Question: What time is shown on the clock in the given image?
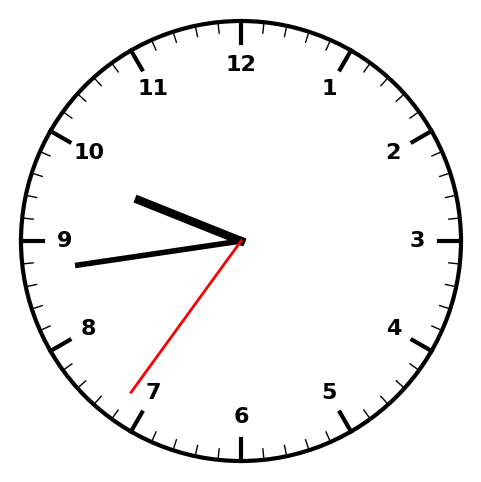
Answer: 09:43:36